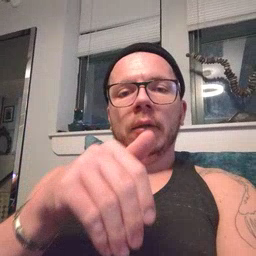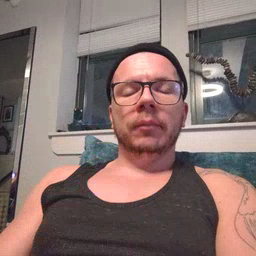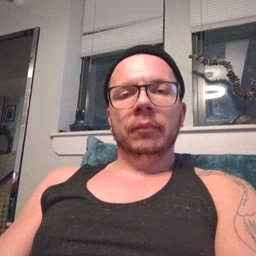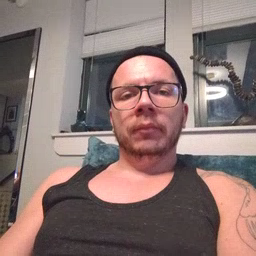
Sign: night